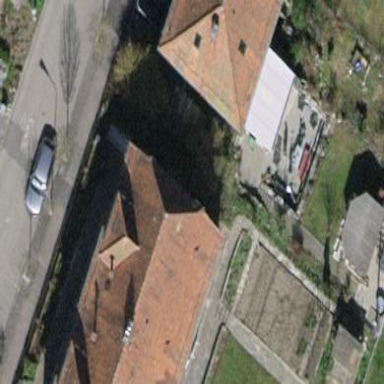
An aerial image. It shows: Building with tiled roof.